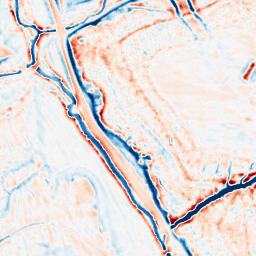
Category: edge_preserving
Decomposition family: bilateral
Decomposition parameters: d: 15
sigma_color: 100
sigma_space: 50
Upsampling method: bilinear
Upsampling parameters: scale: 2
Upsampling scale: 2